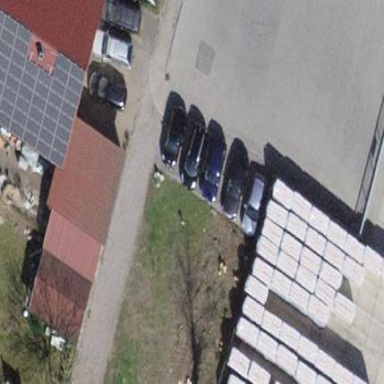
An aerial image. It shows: Street side parking area.